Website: apple
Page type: billing-address
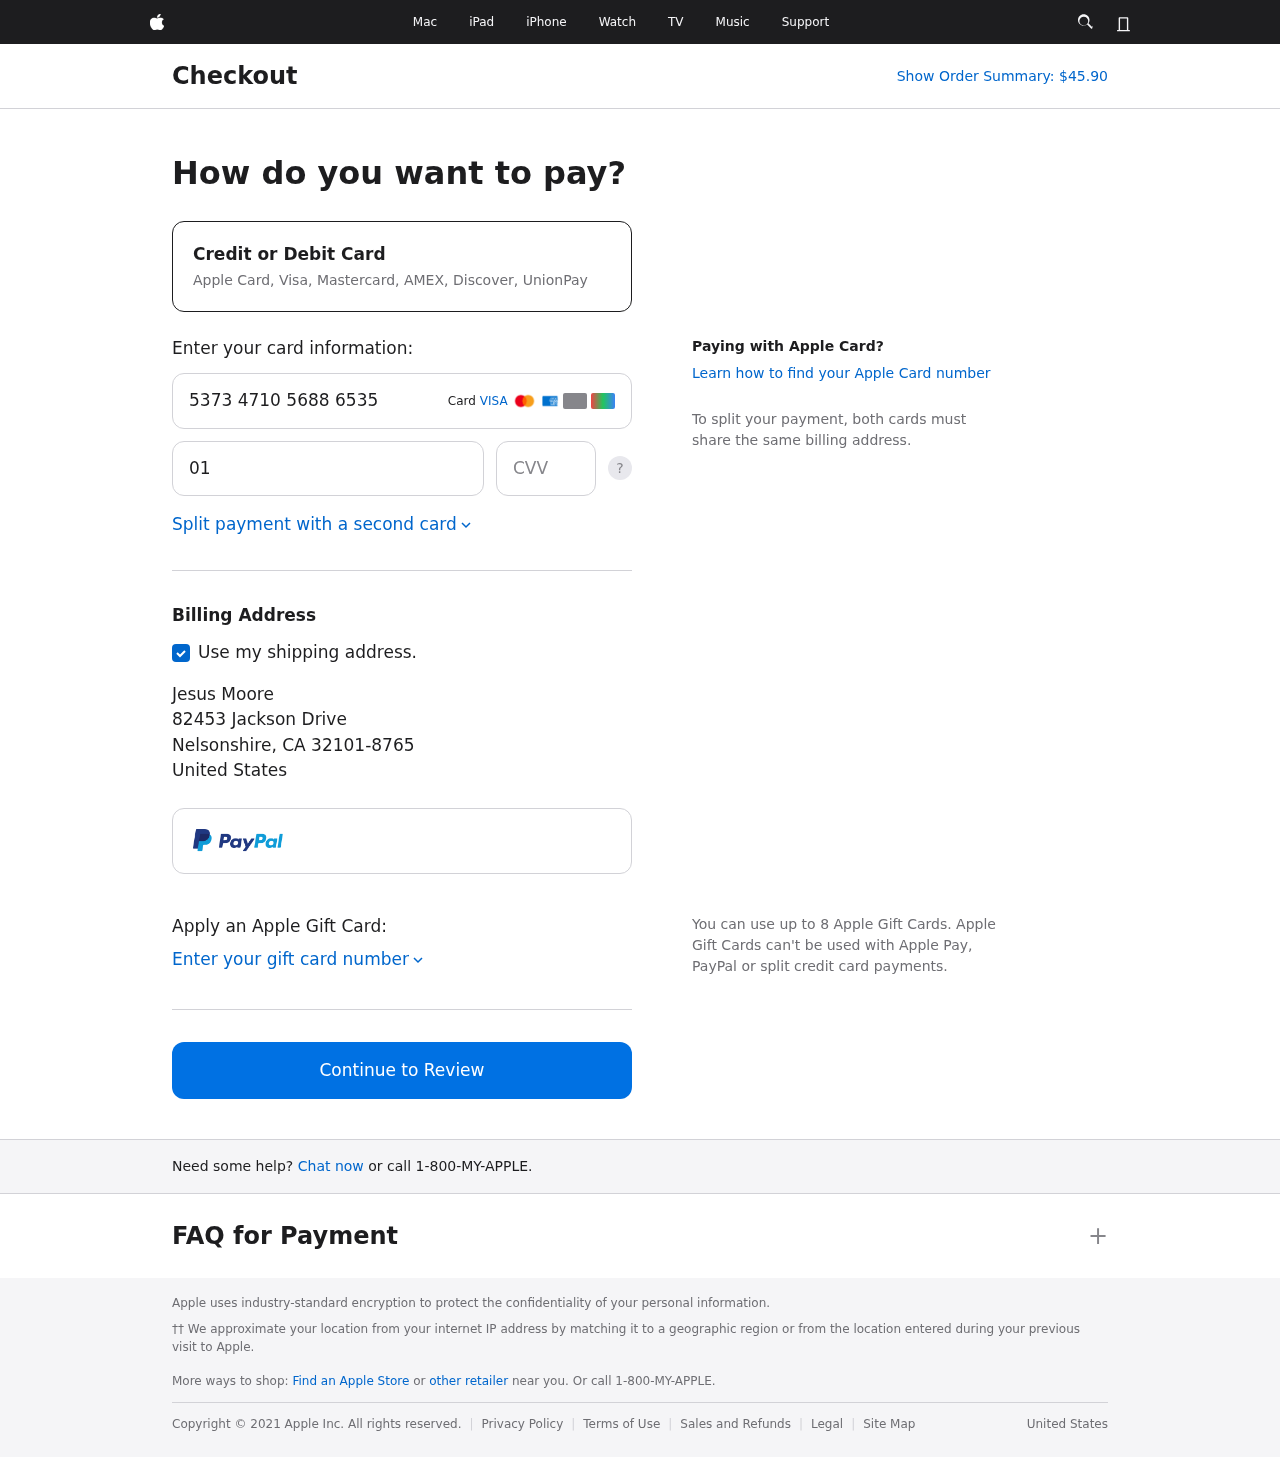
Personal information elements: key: PII_CARD_CVV
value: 456
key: PII_CARD_EXPIRY
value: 01/28
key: PII_CARD_NUMBER
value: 5373 4710 5688 6535
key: PII_CITY
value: Nelsonshire
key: PII_COUNTRY
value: United States
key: PII_FULLNAME
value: Jesus Moore
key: PII_POSTCODE_FULL
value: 32101-8765
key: PII_STATE_ABBR
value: CA
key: PII_STREET
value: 82453 Jackson Drive
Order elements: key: ORDER_TOTAL
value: Show Order Summary: $45.90